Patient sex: F
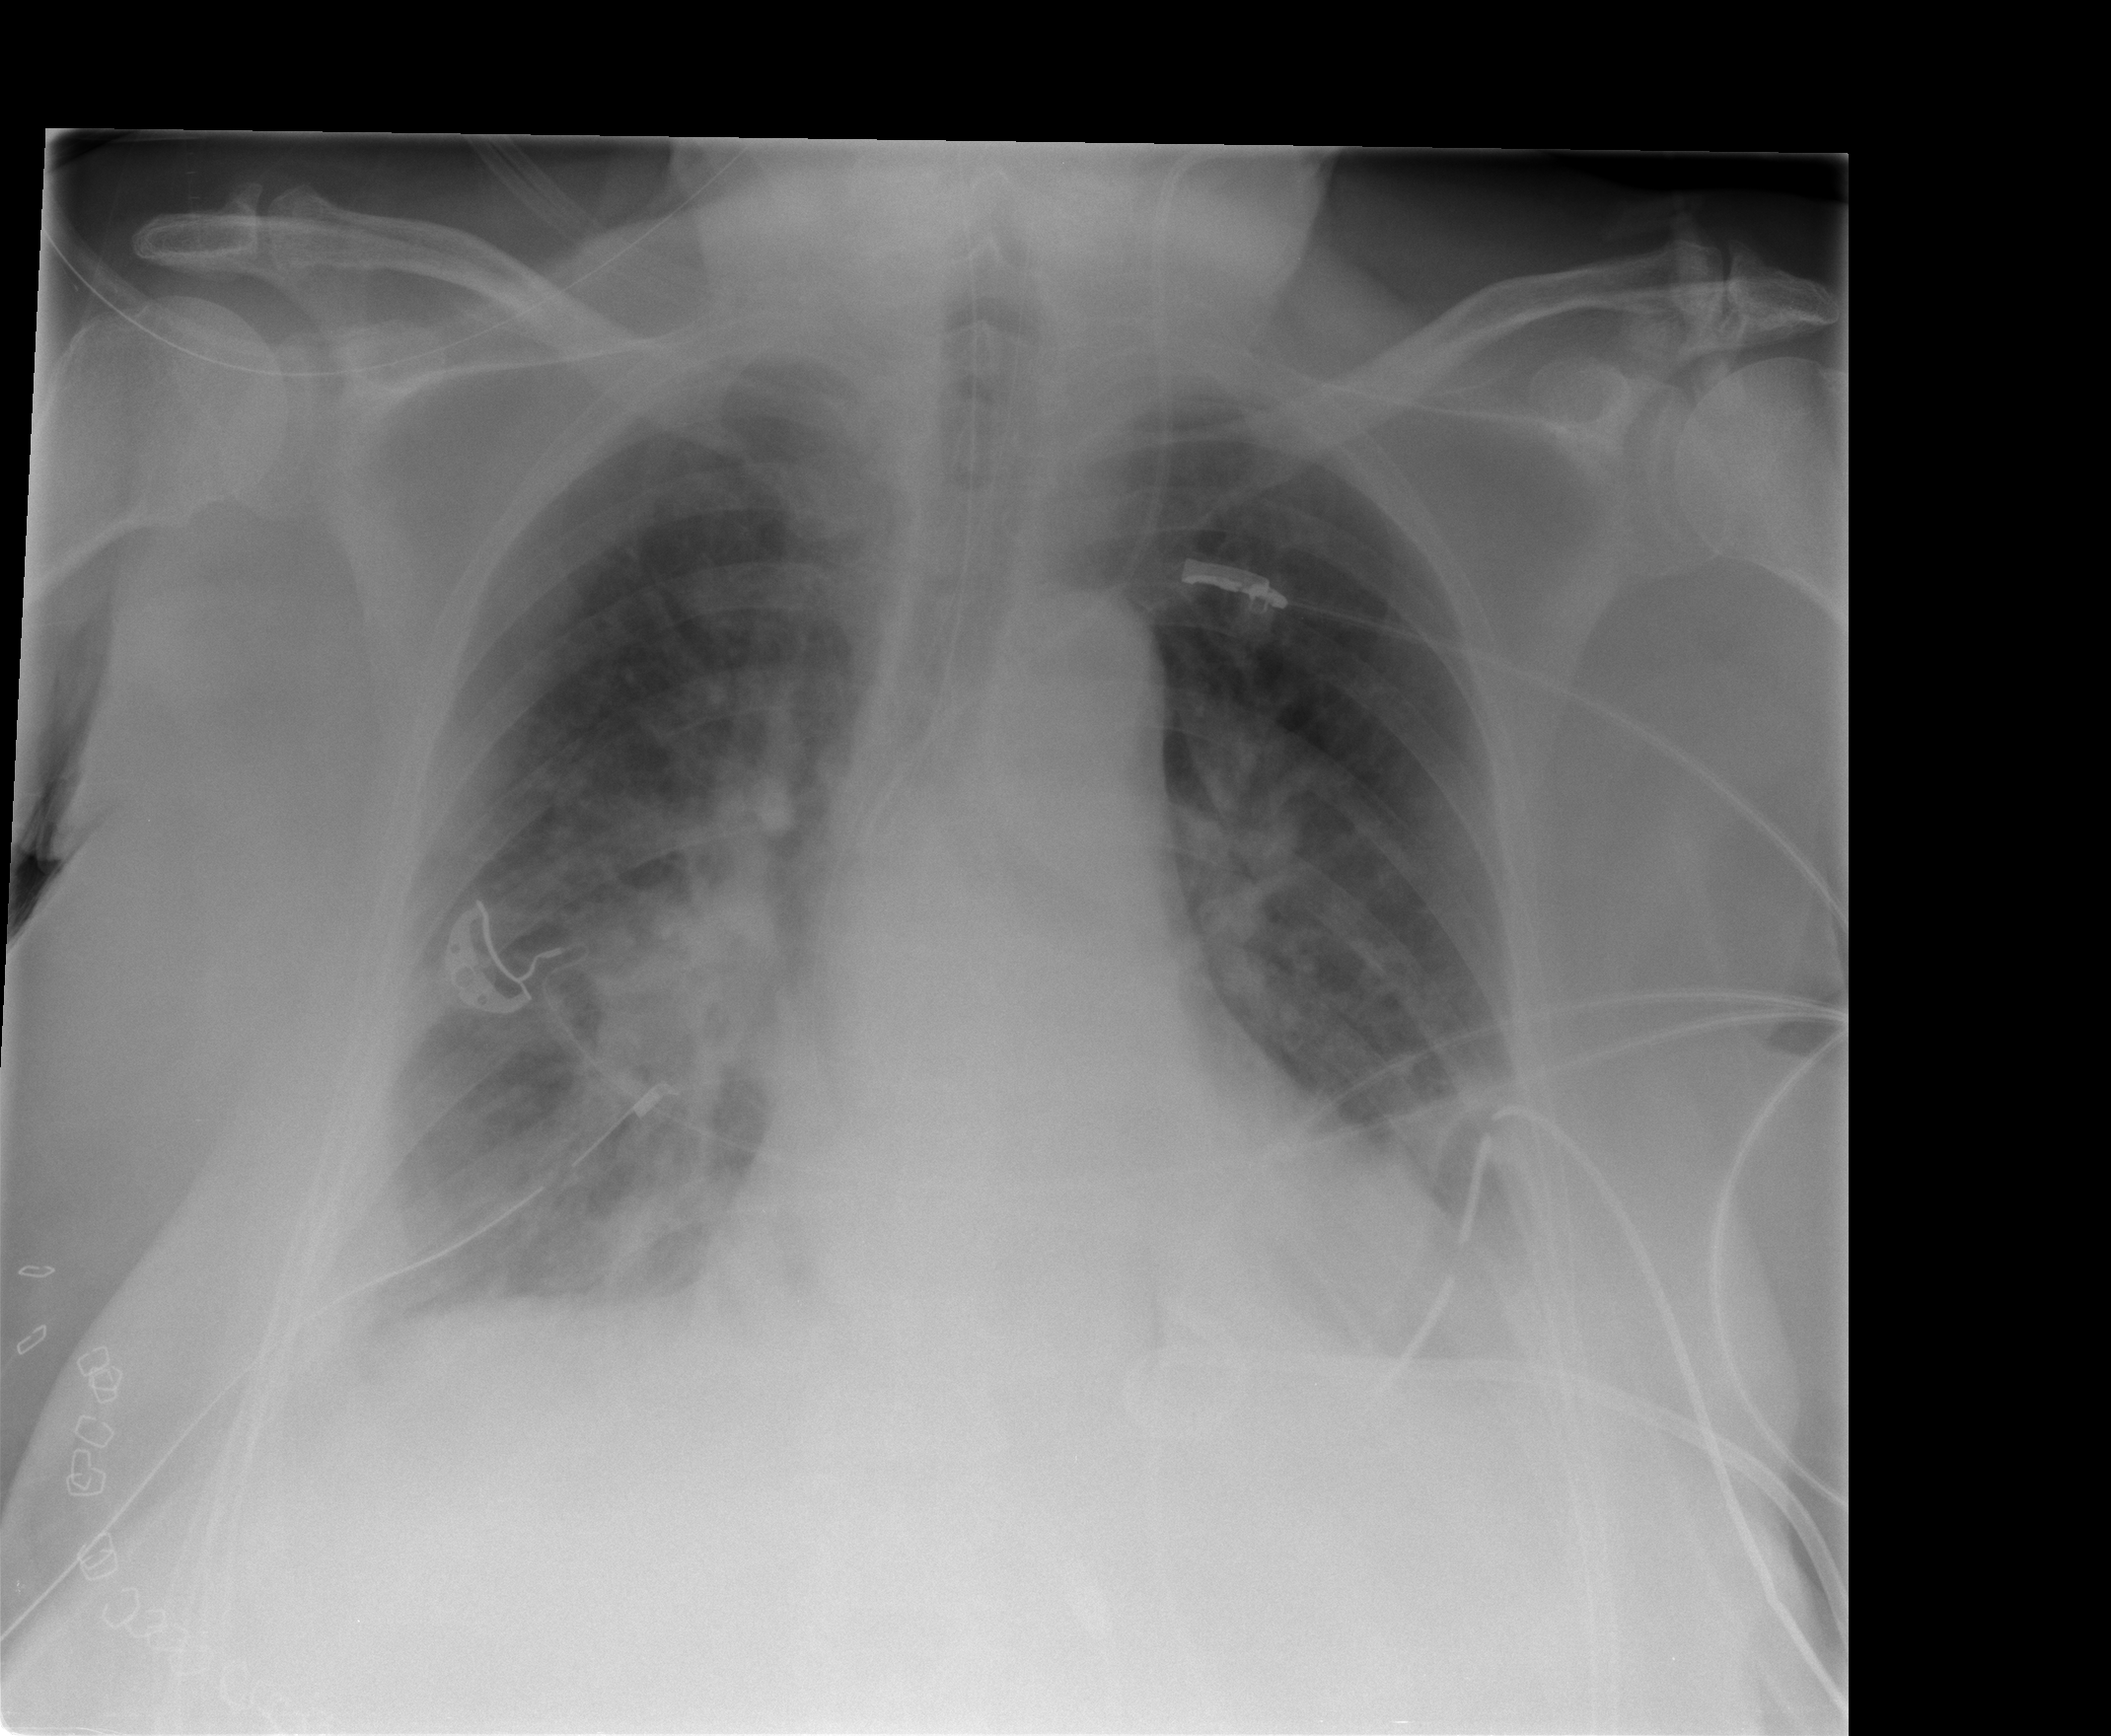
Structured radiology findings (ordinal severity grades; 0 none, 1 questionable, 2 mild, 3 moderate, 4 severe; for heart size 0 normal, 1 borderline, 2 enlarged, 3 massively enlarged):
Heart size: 1
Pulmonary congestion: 2
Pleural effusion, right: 2
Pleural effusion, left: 2
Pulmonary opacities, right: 2
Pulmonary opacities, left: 1
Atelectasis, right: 2
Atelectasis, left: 2